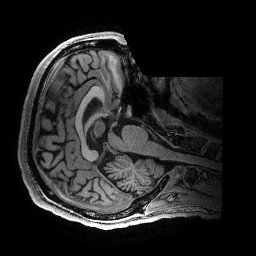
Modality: T1w
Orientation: axial
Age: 21
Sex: male
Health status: healthy
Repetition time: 2.53 s
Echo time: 0.0034 s